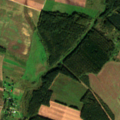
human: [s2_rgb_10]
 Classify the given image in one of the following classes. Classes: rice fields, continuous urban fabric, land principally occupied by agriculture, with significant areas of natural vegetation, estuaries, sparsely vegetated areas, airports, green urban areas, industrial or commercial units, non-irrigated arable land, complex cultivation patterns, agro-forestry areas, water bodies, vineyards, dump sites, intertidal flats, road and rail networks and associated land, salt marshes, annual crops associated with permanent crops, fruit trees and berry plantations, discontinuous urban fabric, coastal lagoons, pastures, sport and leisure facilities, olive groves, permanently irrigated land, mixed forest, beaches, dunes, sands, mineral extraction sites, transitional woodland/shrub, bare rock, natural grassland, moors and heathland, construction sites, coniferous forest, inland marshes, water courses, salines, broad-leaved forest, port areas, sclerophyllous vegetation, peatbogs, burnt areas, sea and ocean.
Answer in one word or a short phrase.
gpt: non-irrigated arable land, complex cultivation patterns, coniferous forest, mixed forest